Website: lowes
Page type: customer-info-address
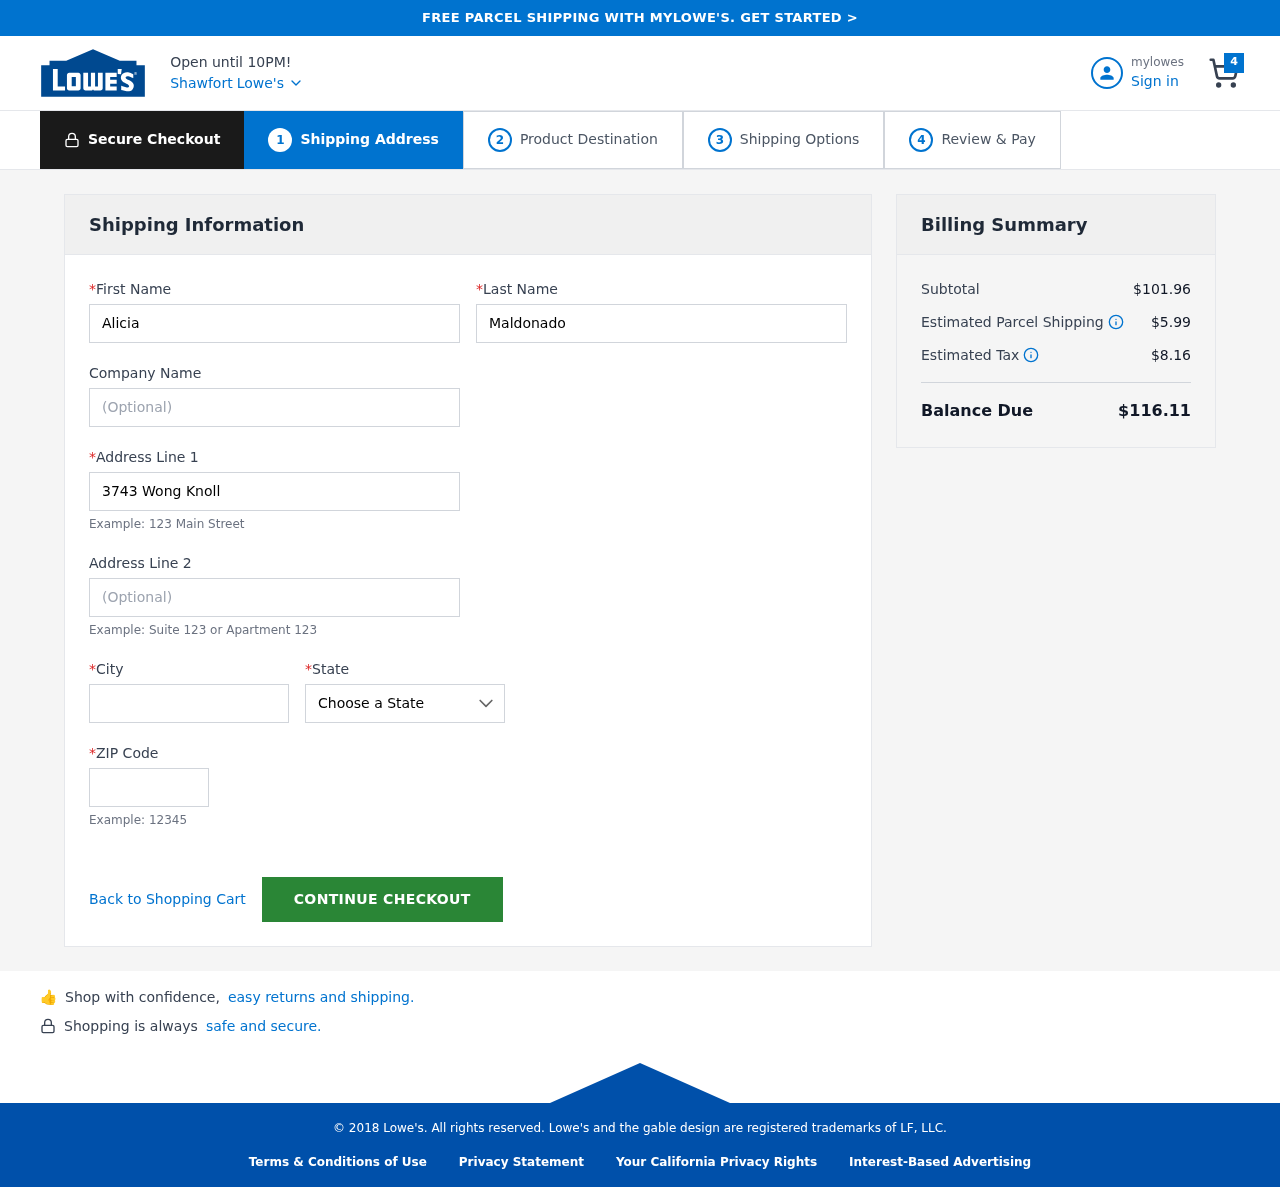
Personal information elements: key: PII_CITY
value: Shawfort
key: PII_FIRSTNAME
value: Alicia
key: PII_LASTNAME
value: Maldonado
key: PII_POSTCODE
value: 64925
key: PII_STATE
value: Maryland
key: PII_STREET
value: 3743 Wong Knoll Suite 759
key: PII_STREET2
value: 01377 Marsh Drive
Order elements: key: ORDER_NUM_ITEMS
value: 4
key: ORDER_SUBTOTAL
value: $101.96
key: ORDER_SHIPPING_COST
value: $5.99
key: ORDER_TAX
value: $8.16
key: ORDER_TOTAL
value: $116.11